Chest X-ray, PA view. Patient: 47 years old, sex M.
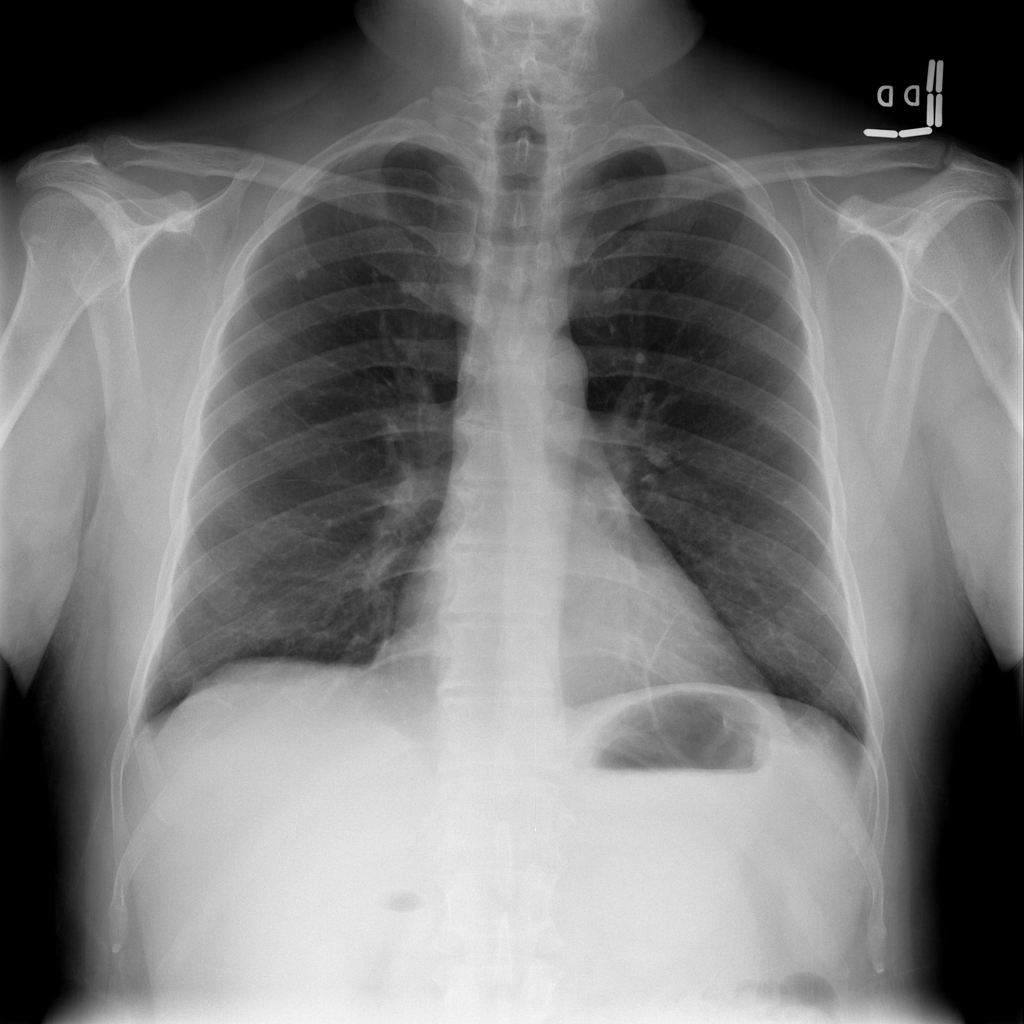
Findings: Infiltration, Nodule